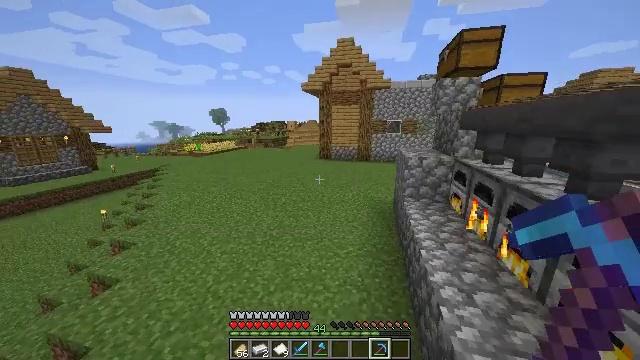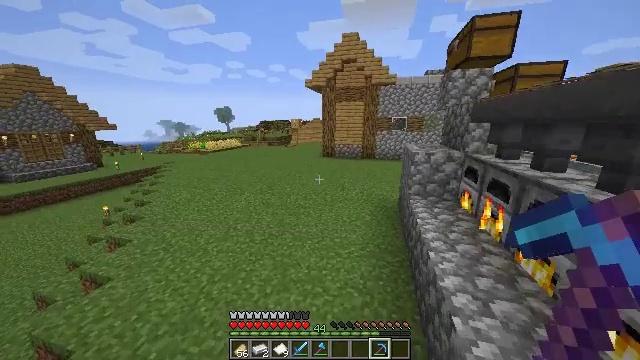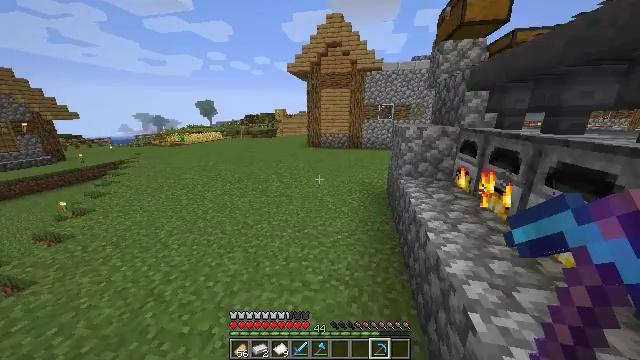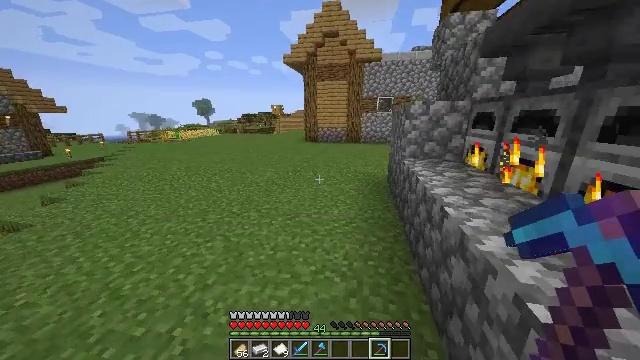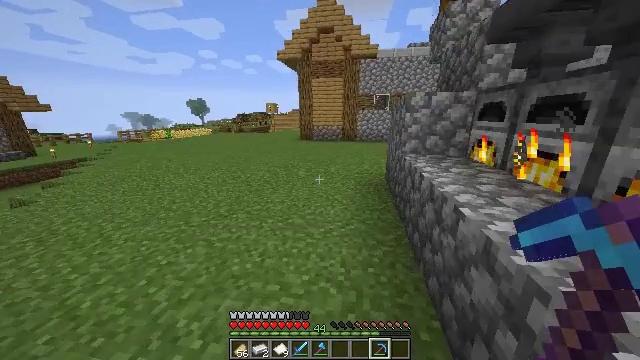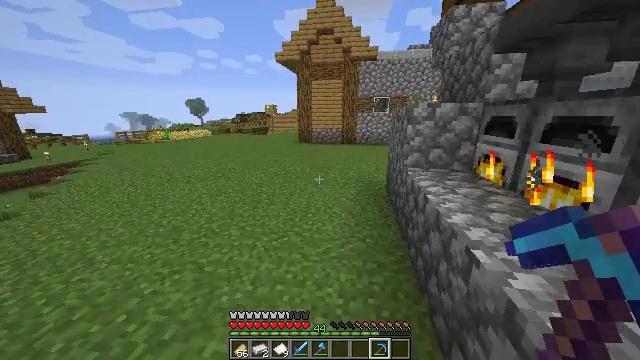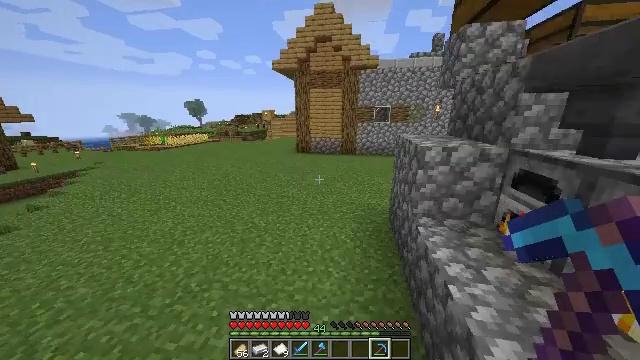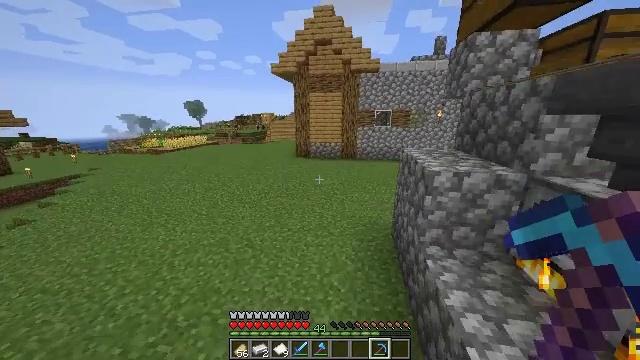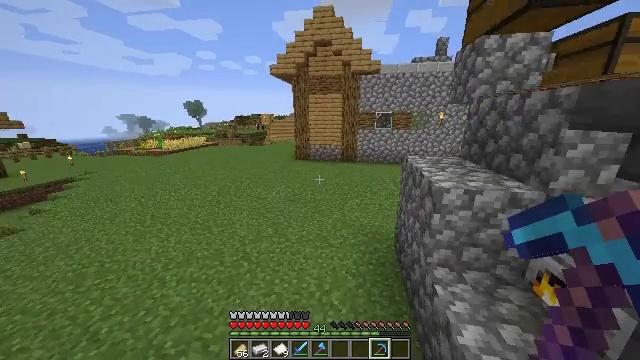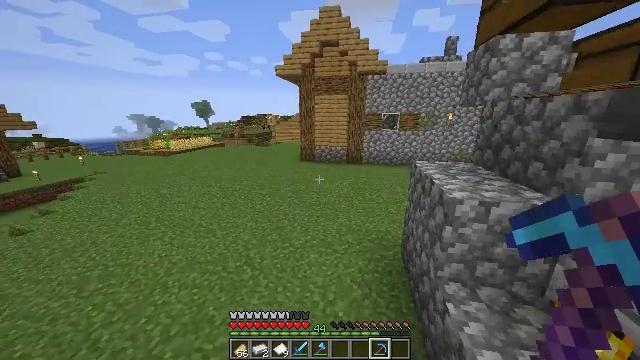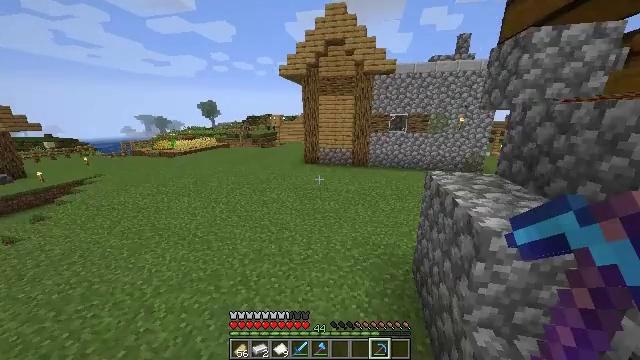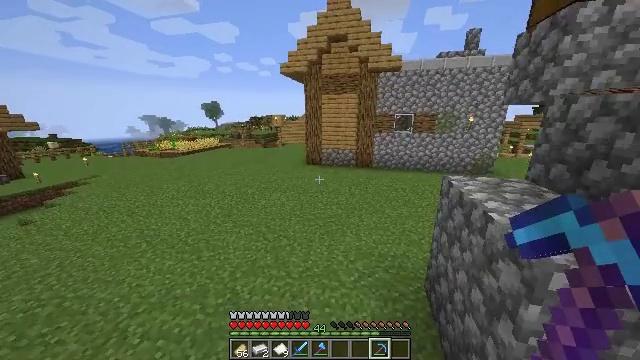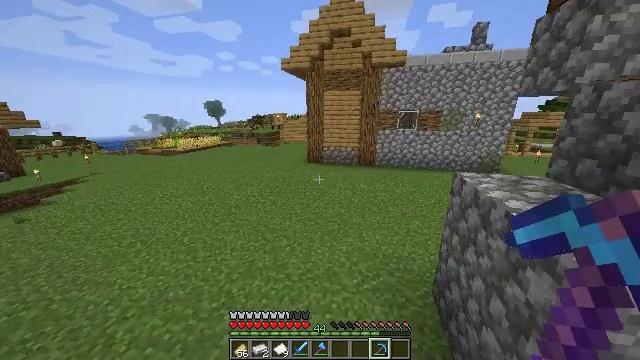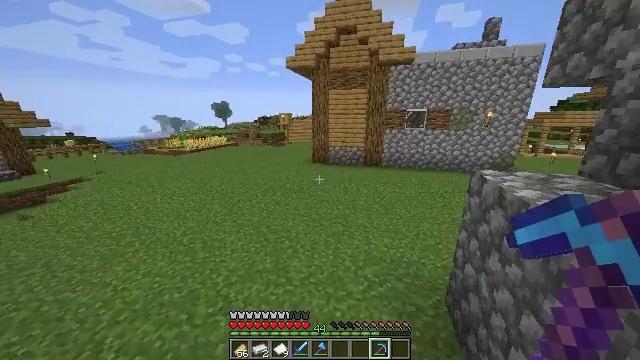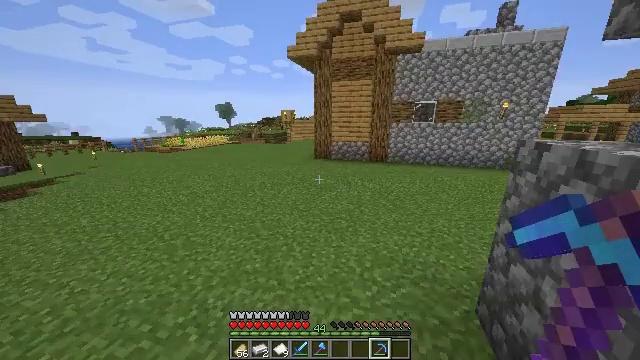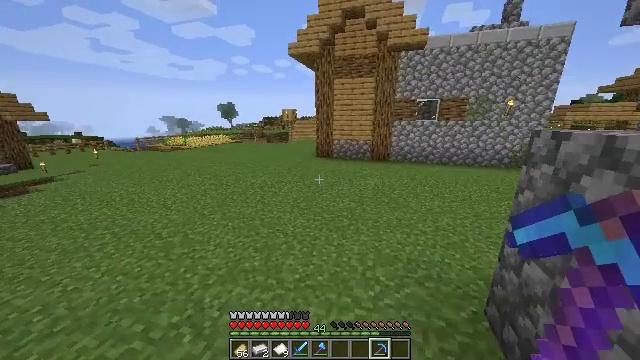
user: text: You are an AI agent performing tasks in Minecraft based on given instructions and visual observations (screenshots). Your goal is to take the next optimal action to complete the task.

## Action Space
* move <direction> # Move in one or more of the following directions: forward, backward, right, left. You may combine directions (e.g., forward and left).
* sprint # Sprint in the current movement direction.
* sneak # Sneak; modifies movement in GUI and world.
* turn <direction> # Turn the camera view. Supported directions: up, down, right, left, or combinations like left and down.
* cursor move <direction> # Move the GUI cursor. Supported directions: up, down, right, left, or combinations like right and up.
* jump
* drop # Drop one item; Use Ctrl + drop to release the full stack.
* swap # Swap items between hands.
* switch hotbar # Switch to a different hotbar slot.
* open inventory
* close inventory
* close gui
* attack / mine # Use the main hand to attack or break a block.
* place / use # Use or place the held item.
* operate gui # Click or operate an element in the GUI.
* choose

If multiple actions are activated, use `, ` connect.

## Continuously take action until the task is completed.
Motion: motion action
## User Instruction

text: Gather grass block for landscaping.
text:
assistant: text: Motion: move forward, turn left, jump
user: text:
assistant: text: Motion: move forward, turn right and down, jump
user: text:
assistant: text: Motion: move forward, sprint, jump
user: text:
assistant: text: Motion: move forward, sprint, turn right, jump
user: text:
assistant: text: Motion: move forward, sprint, jump
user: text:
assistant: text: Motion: move forward, sprint, jump
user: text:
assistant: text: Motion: move forward, jump
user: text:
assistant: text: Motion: move forward, jump
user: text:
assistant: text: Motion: move forward, turn left, jump
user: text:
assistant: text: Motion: move forward, turn left, jump
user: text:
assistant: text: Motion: move forward, jump
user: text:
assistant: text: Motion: move forward, jump
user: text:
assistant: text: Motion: move forward, sprint, turn left, jump
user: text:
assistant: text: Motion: move forward, sprint, jump
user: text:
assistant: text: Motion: move forward, sprint, jump
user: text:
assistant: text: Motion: move forward, sprint, jump
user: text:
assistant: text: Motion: move forward, jump
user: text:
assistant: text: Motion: move forward, jump
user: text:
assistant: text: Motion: move forward, jump
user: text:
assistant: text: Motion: move forward, turn left, jump
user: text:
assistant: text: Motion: move forward, turn left, jump
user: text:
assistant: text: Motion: move forward, turn left, jump
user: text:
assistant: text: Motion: move forward, sprint, turn left, jump
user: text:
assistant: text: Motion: move forward, sprint, turn left, jump
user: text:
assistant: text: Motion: move forward, sprint, jump
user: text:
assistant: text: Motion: move forward, sprint, jump
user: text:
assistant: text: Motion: move forward, sprint, jump
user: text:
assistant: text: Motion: move forward, jump
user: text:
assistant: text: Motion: move forward, jump
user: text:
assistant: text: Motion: move forward, jump